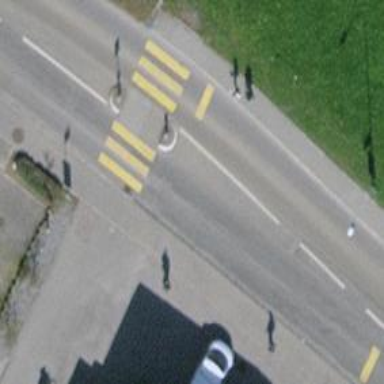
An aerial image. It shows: Public transport stop position.